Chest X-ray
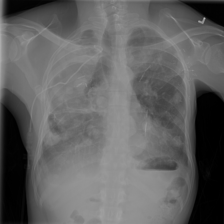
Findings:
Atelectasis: negative
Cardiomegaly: negative
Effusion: negative
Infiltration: negative
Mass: positive
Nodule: positive
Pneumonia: negative
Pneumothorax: negative
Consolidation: negative
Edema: negative
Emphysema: negative
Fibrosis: positive
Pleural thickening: negative
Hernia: negative